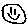
Label: smiley face